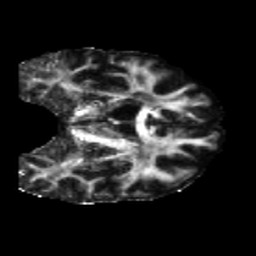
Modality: FA
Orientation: coronal
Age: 47
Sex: male
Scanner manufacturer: siemens
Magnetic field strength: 3 T
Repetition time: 5.25 s
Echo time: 0.08 s